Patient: sex F, age 62
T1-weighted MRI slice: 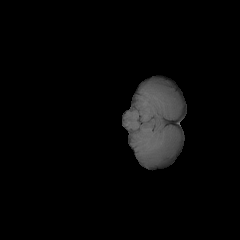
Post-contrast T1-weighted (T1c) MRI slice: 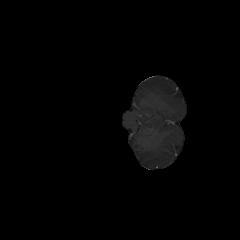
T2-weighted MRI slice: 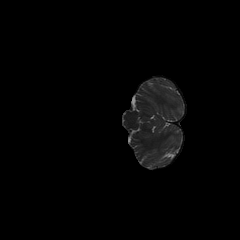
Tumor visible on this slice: no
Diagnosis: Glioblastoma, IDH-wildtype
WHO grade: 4